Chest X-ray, AP view. Patient: 76 years old, sex M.
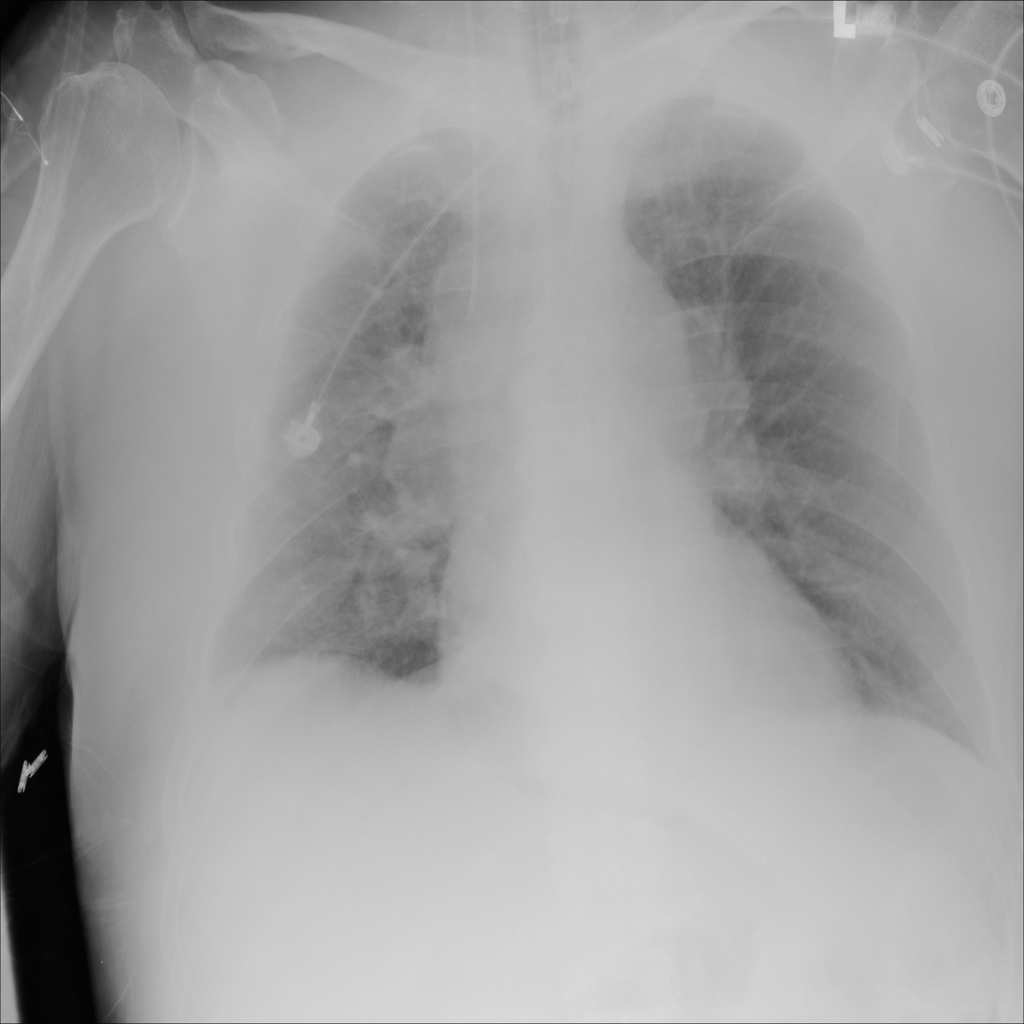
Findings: No Finding